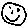
Label: smiley face